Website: macys
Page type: billing-address
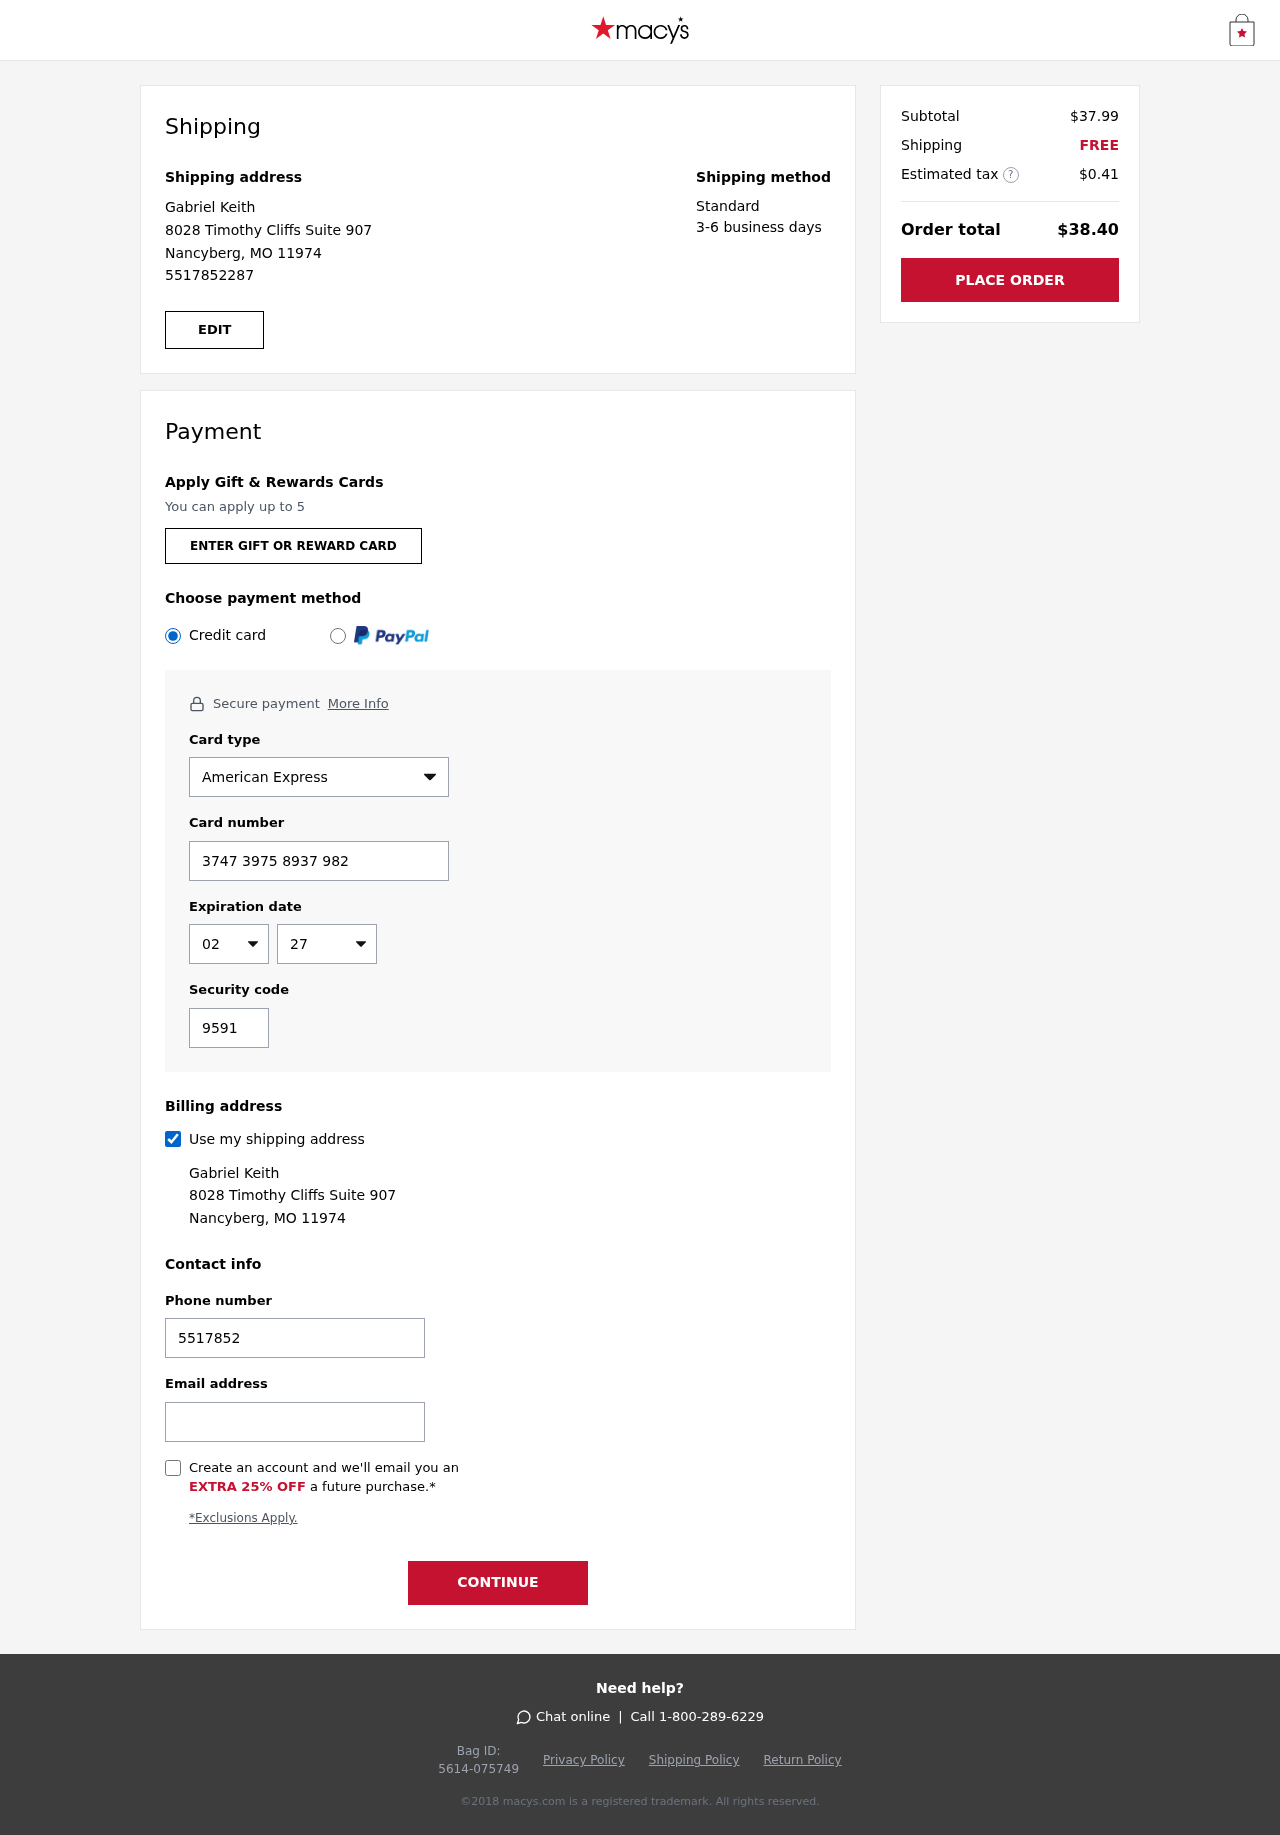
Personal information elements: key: PII_CARD_CVV
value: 9591
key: PII_CARD_EXPIRY_MONTH
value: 02
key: PII_CARD_EXPIRY_YEAR
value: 27
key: PII_CARD_NUMBER
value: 3747 3975 8937 982
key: PII_CARD_TYPE
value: American Express
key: PII_EMAIL
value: gabriel_keith@gmail.com
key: PII_FULLNAME
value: Gabriel Keith
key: PII_PHONE
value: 5517852287
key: PII_STREET
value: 8028 Timothy Cliffs Suite 907
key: PII_CITY_STATE_ZIP
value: Nancyberg, MO 11974
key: PII_FIRSTNAME
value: Gabriel
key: PII_LASTNAME
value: Keith
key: PII_FULLNAME2
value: Gabriel Keith
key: PII_FULLNAME3
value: Gabriel Keith
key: PII_FIRSTNAME2
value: Gabriel
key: PII_FIRSTNAME3
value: Gabriel
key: PII_LASTNAME2
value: Keith
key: PII_LASTNAME3
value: Keith
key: PII_FIRSTNAME_DERIVED
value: Gabriel
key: PII_LASTNAME_DERIVED
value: Keith
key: PII_FULLNAME_DERIVED
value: Gabriel Keith
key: PII_NAME_FULL_DERIVED
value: Gabriel Keith
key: PII_PHONE2
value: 5517852287
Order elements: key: ORDER_SUBTOTAL
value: $37.99
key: ORDER_SHIPPING_COST
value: FREE
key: ORDER_TAX
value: $0.41
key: ORDER_TOTAL
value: $38.40